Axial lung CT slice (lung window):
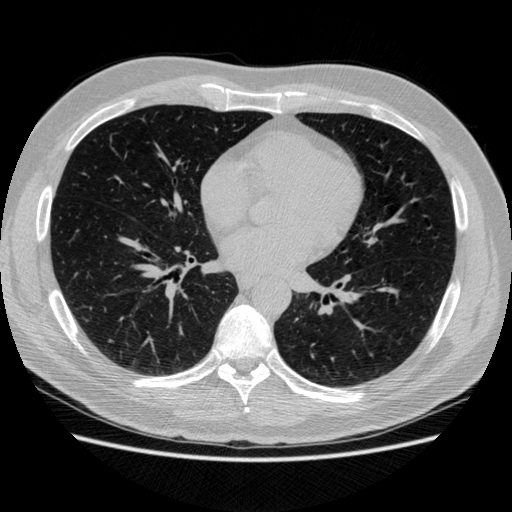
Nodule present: no